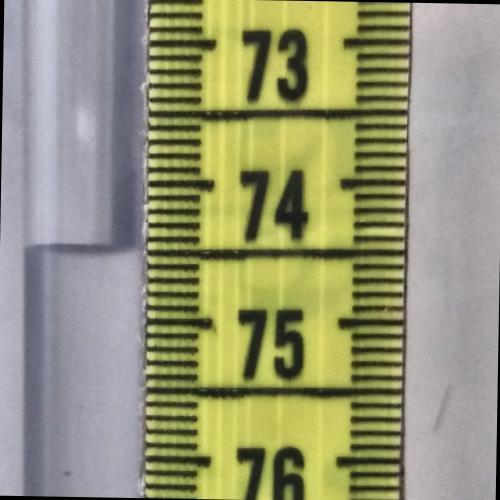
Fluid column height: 74.5 cm